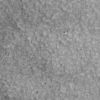
Label: not_dusty